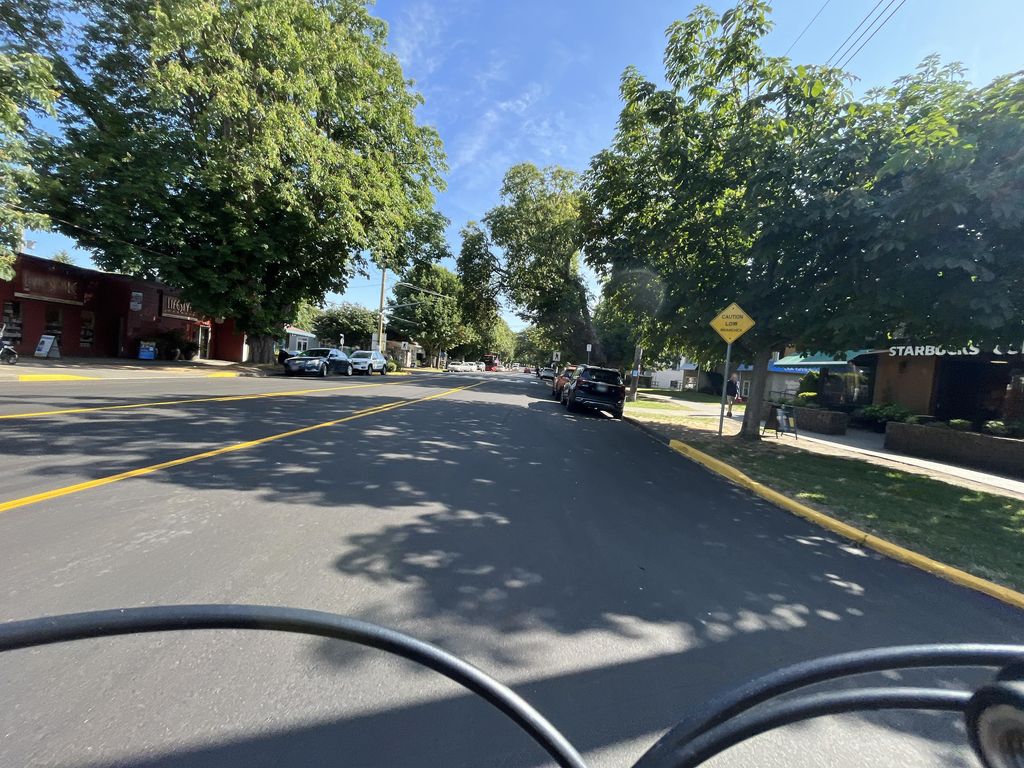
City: victoria